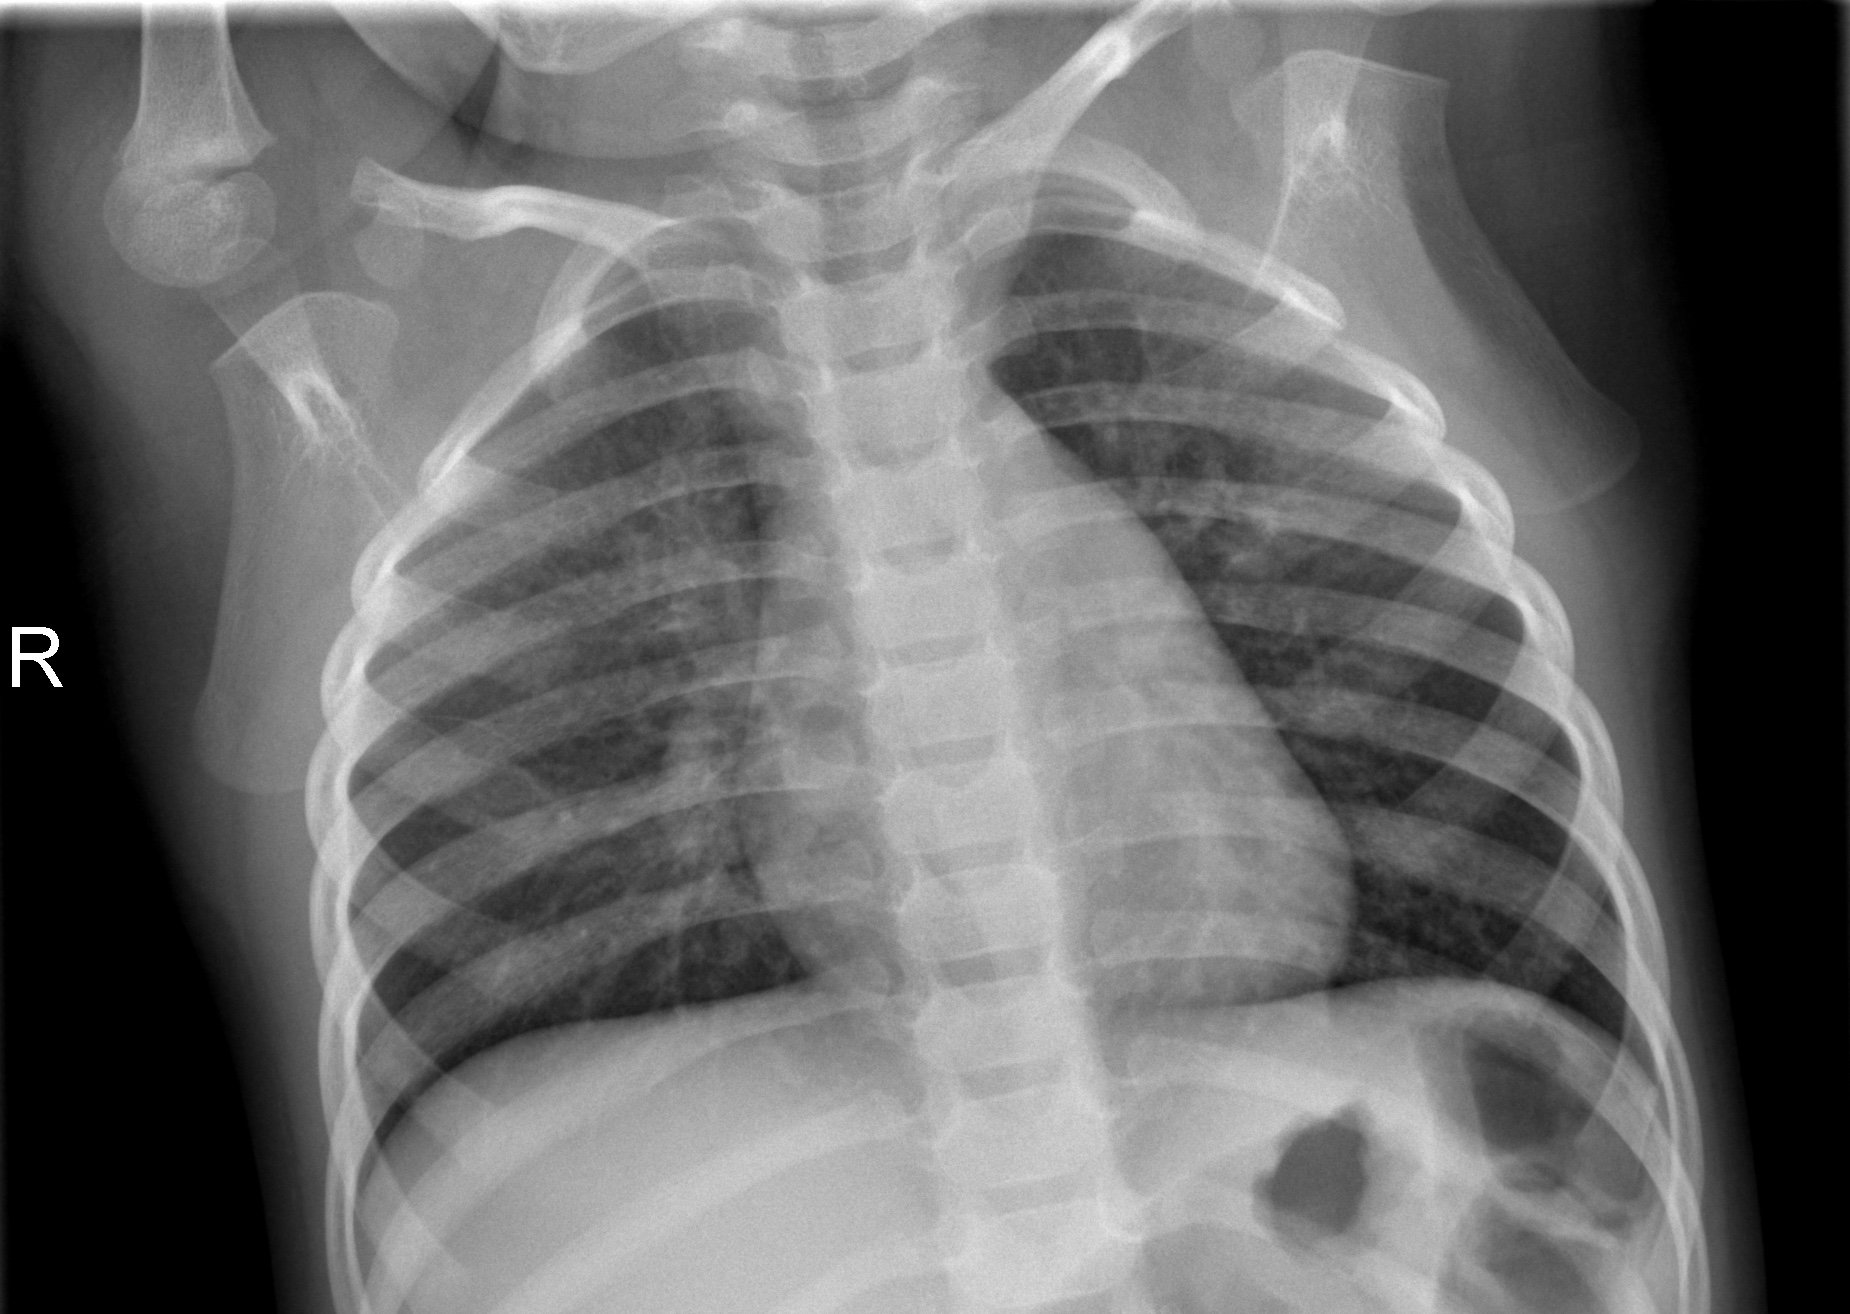
Diagnosis: NORMAL